Interaction volume radius: 10 \u00c5
Interaction volume height: 15 \u00c5
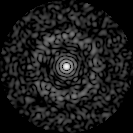
Disorder parameter: 0.8423